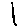
Label: line